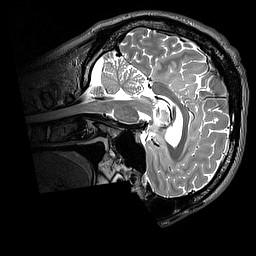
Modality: T2w
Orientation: sagittal
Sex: male
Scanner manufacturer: siemens
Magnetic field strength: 3 T
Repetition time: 3.2 s
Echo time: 0.409 s